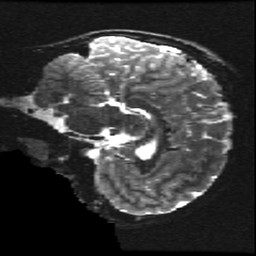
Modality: T2w
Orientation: sagittal
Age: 14
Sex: male
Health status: ill
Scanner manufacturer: ge
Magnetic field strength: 3 T
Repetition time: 7.5 s
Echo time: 0.1015 s